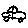
Label: car